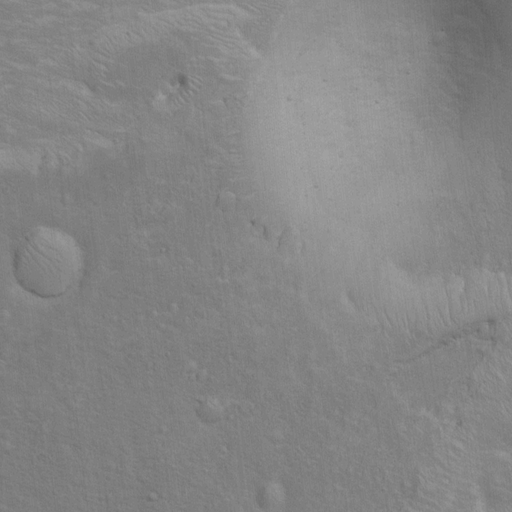
Classes present: Background, Cone